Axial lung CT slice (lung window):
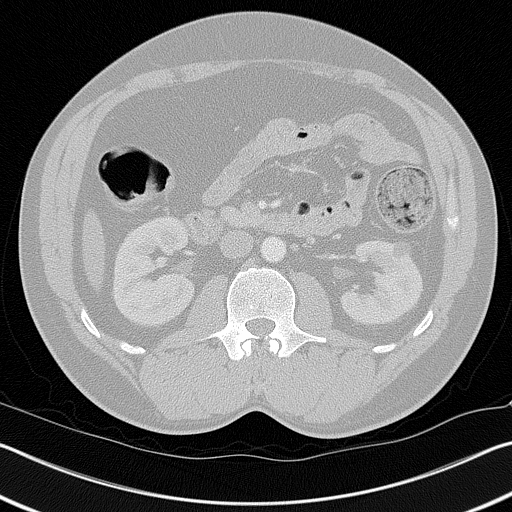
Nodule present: no